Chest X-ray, PA view. Patient: 47 years old, sex F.
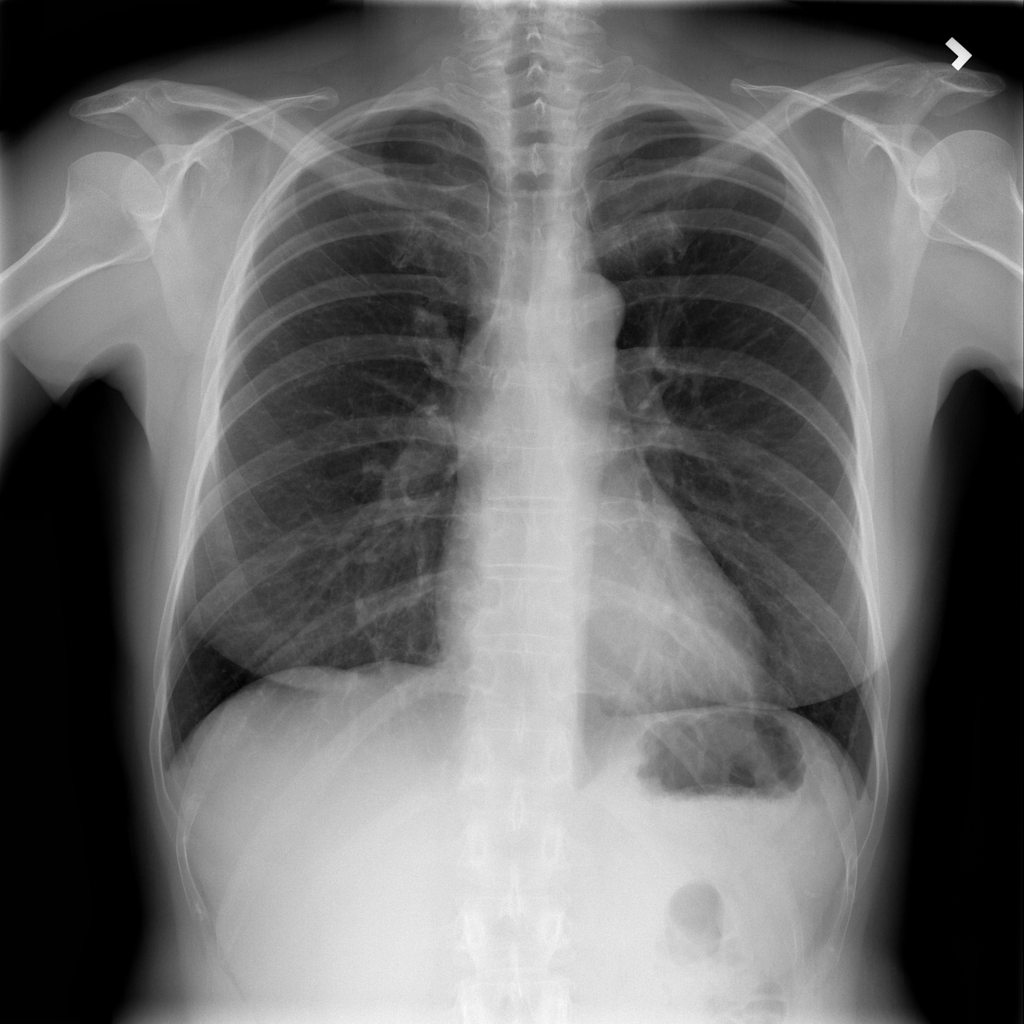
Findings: No Finding